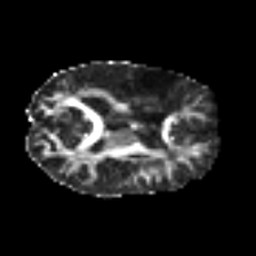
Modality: FA
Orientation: axial
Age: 47
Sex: female
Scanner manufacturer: siemens
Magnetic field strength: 3 T
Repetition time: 6.1 s
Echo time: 0.101 s